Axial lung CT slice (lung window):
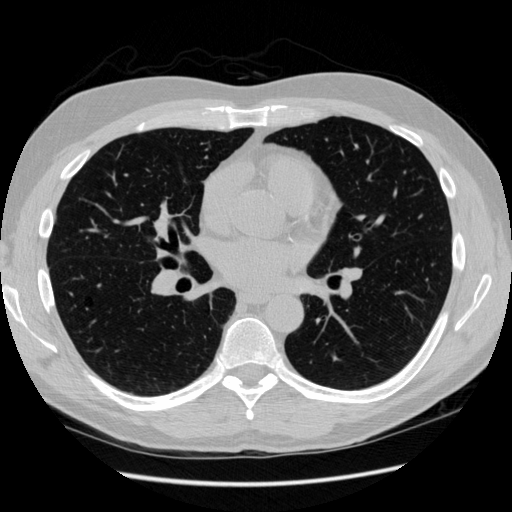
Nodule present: no